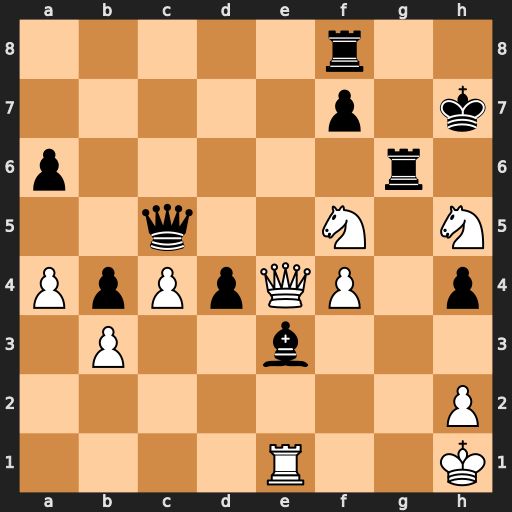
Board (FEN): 5r2/5p1k/p5r1/2q2N1N/PpPpQP1p/1P2b3/7P/4R2K
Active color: w
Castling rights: -
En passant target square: -
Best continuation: Nf6+ Rxf6 Nxe3+